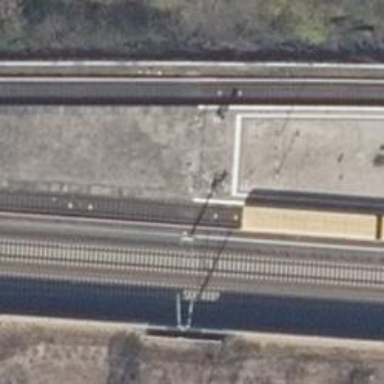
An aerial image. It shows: Railway signal.